Question: I have an MYSQL table as below and it logs database error if any occurred during the program execution. This part works fine.

Now I'm planning to extend the functionality by triggering a mail if a database error occurred. So I can attend it ASAP.
The issue I'm having is if one error occurs I get one mail. if 100 errors occur I get 100 mails which is useless. What I want to do is get one mail despite of how many errors occur during an hour. Now I just use the PHP mail function to send the mail when I insert data to the table.
Given that I can not write a cron job which sends me a mail once an hour because I want to get the mail right away when the error occurs.
How can I get it done?
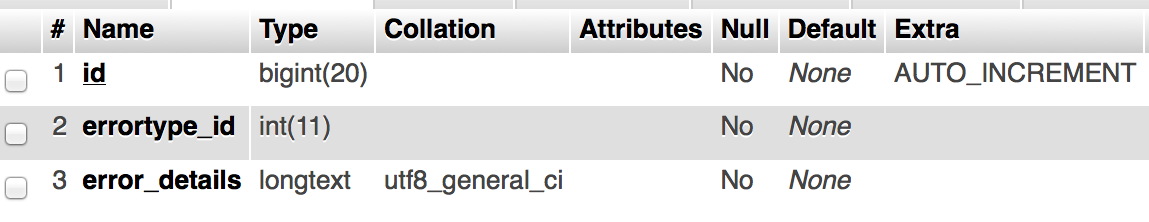
Answer: What I did is
DB error has occurred means that It could be a simple error or fatal one such as MySQL server has gone away. Trying to access the database would be useless at that point.
- - - - -
I know it has the one and only manual work of deleting the file. But you solve a lot of problems by using this method.
'''
/**
* THIS FUNCTION LOGS THE ERRORS TO THE FILE
* @param string $error_details Details of The Error
* @return bool
*/
function saveErrorToFile($error_details){
$file_path = JPATH_COMPONENT_ADMINISTRATOR.DS.'helpers'.DS.'error_log.txt';
if(!JFile::exists($file_path ))
{
//create the file and write the error
JFile::write($file_path,$error_details);
//send the mail with the error
$mail =& JFactory::getMailer();
$mail->setSender(array('support@abc.com', 'support'));
$mail->setSubject('DATABASE ERROR');
$mail->setBody($error_details);
$mail->IsHTML(true);
$mail->addRecipient('dasun@abc.com');
$mail->Send();
}
else
{
//read the existing content of the file and append with the new error
$file_content = JFile::read($file_path);
$file_content = $file_content."
".$error_details;
JFile::write($file_path,$file_content);
}
return true;
}
'''